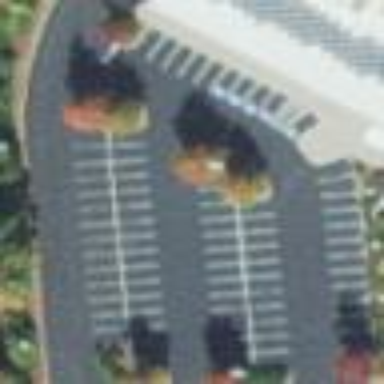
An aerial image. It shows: Parking area with surface.